Current action and preconditions to check: trajectory_clear

Your task: For each precondition in the list above, predict whether it will hold at this action.

Consider the current scene as observed from the mobile robot's camera, and analyze the predicted future states of all dynamic agents (e.g., people, animals, vehicles, or any moving entities) within the NEXT SECOND.

IMPORTANT: Only answer "very likely" if you are absolutely certain—based on strong, clear evidence—that a dynamic agent will violate the precondition in the predicted future state. Do NOT answer "very likely" for unlikely, ambiguous, or low-probability risks.

Ask yourself for each precondition: Is there a high probability, with clear and convincing evidence, that the predicted future states of any dynamic agent will interfere with the predicted future state of the currently executing action within the NEXT SECOND, causing that precondition to fail?

Assess the risk level based on these predictions. Use "likely" or "very likely" if motions create a clear risk of interference.

Use "neutral" or "improbable" if agents are nearby but their predicted paths are clearly diverging or non-conflicting.

Failure Risk Categories: "very improbable", "improbable", "neutral", "likely", "very likely"

Answer Format: Output ONLY the probability_of_failure value from these categories: "very improbable", "improbable", "neutral", "likely", "very likely"

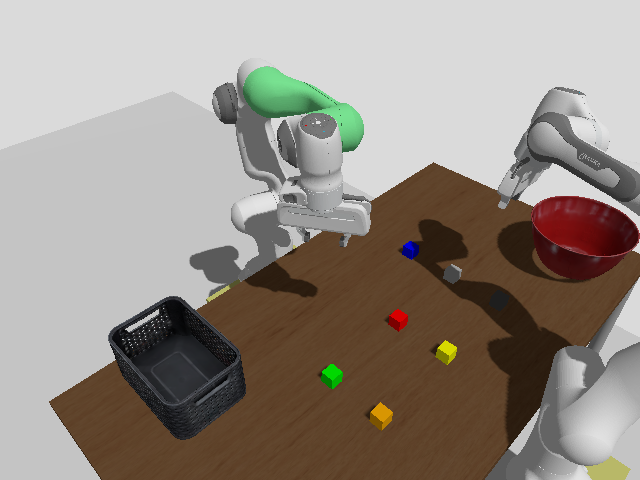

Answer: very improbable